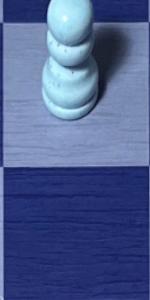
Label: Empty